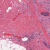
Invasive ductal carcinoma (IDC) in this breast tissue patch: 1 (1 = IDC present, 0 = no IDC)